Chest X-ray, AP view. Patient: 38 years old, sex M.
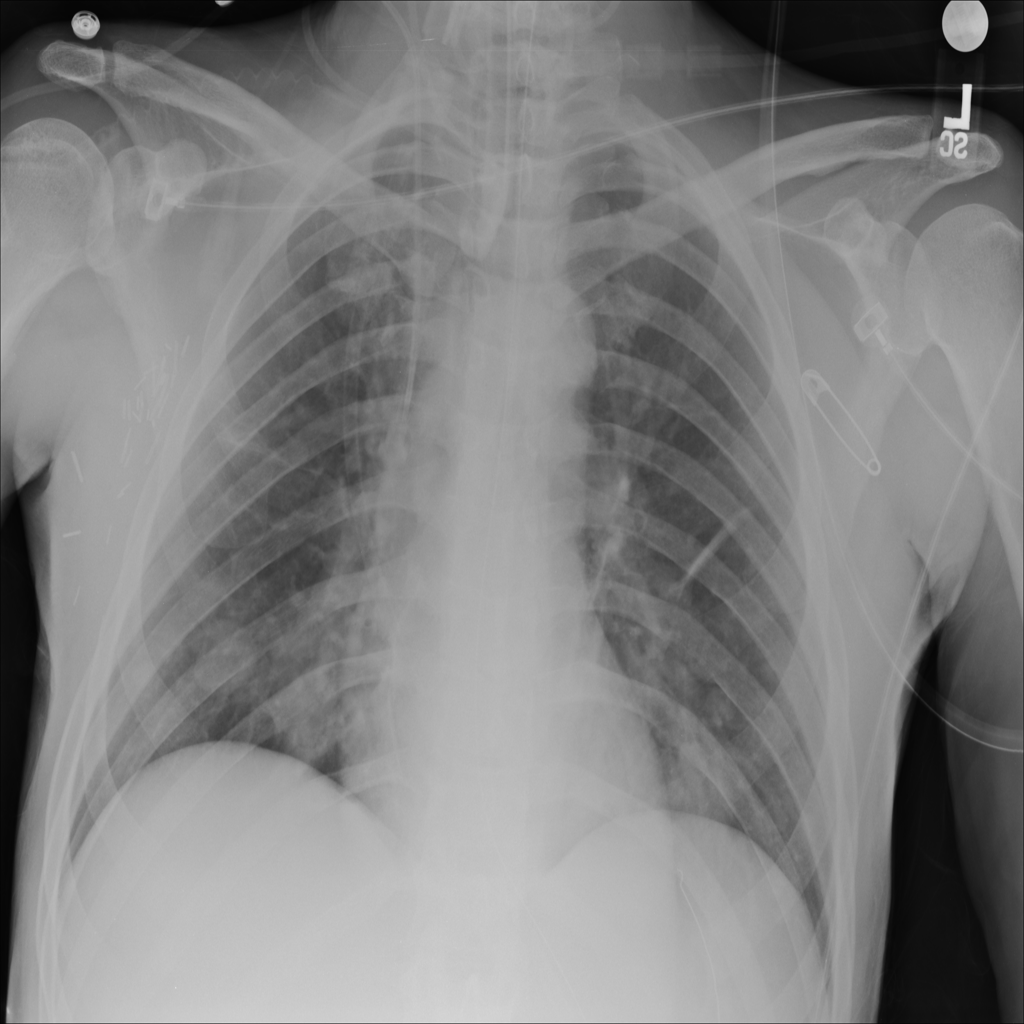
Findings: Nodule